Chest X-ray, PA view. Patient: 55 years old, sex F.
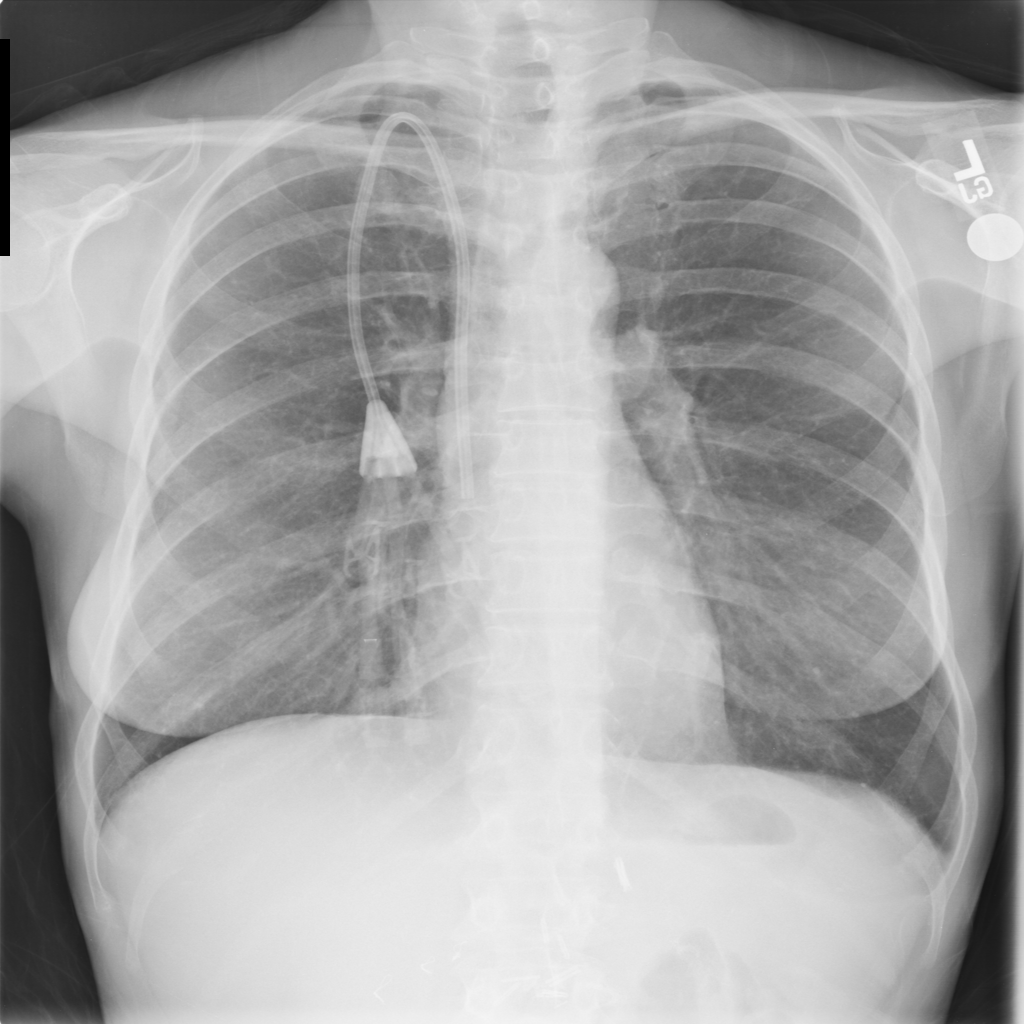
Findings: No Finding